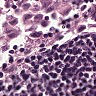
Metastatic tissue present: yes